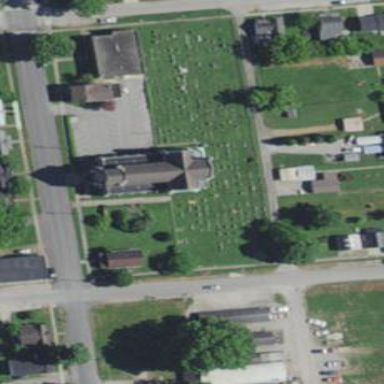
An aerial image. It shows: Cemetery.